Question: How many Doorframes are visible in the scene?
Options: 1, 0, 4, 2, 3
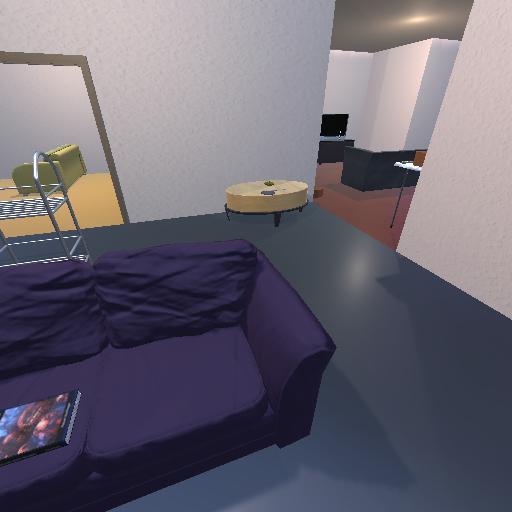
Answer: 1